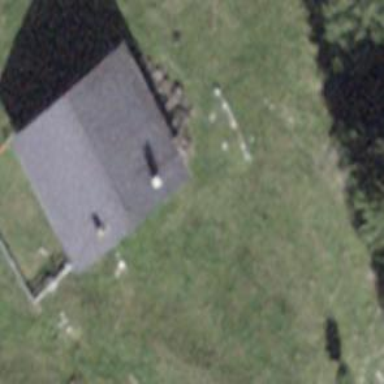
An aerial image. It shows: Cabin.